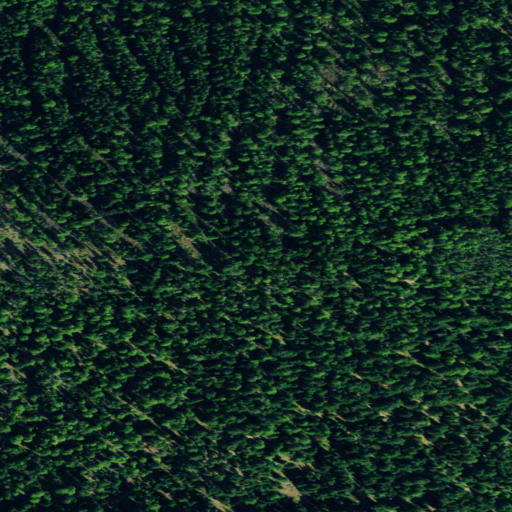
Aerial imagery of mountain in Montana named Lion Mountain containing only evergreen forest